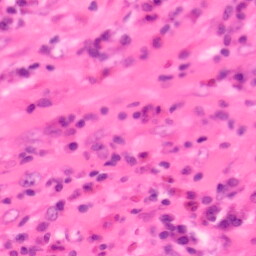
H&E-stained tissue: Colon